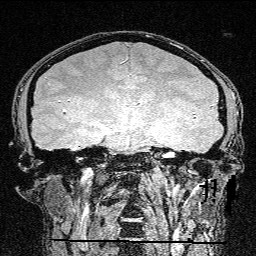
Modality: FLASH
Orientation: sagittal
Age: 26
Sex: male